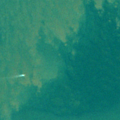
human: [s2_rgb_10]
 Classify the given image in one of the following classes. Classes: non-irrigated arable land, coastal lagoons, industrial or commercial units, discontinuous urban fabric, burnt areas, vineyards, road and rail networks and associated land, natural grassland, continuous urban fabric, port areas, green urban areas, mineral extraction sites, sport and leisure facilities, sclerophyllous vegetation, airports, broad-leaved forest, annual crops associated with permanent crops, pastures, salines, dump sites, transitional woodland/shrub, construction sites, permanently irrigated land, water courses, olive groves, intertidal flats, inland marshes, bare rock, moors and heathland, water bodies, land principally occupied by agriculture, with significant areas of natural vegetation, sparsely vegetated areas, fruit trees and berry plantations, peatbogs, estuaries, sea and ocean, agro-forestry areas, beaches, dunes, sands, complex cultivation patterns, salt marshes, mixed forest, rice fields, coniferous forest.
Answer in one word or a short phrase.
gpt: sea and ocean